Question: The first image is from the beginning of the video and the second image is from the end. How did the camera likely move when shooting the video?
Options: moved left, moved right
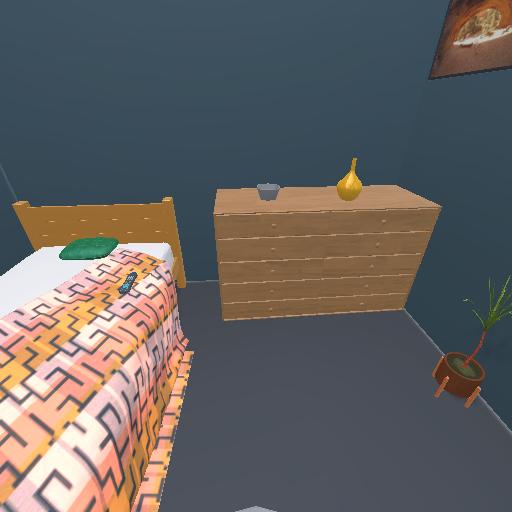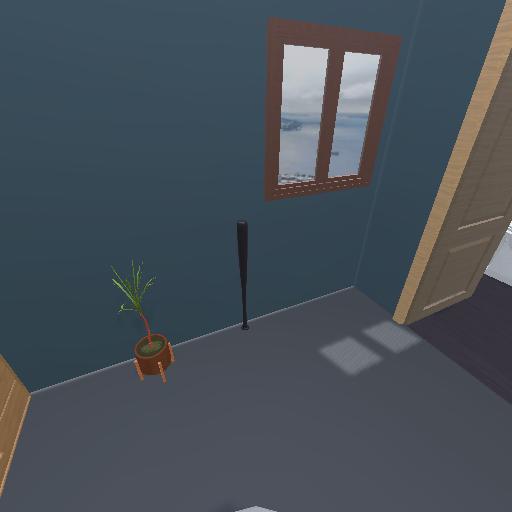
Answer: moved left